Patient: sex M, age 32
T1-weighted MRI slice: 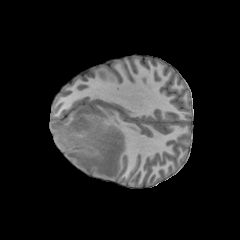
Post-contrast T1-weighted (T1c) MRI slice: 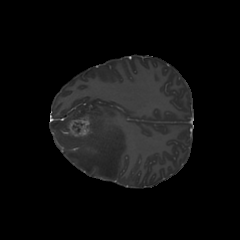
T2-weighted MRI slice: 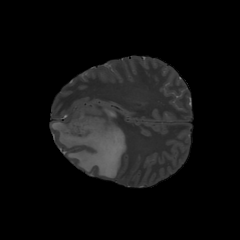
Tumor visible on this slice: yes
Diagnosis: Glioblastoma, IDH-wildtype
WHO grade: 4